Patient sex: F
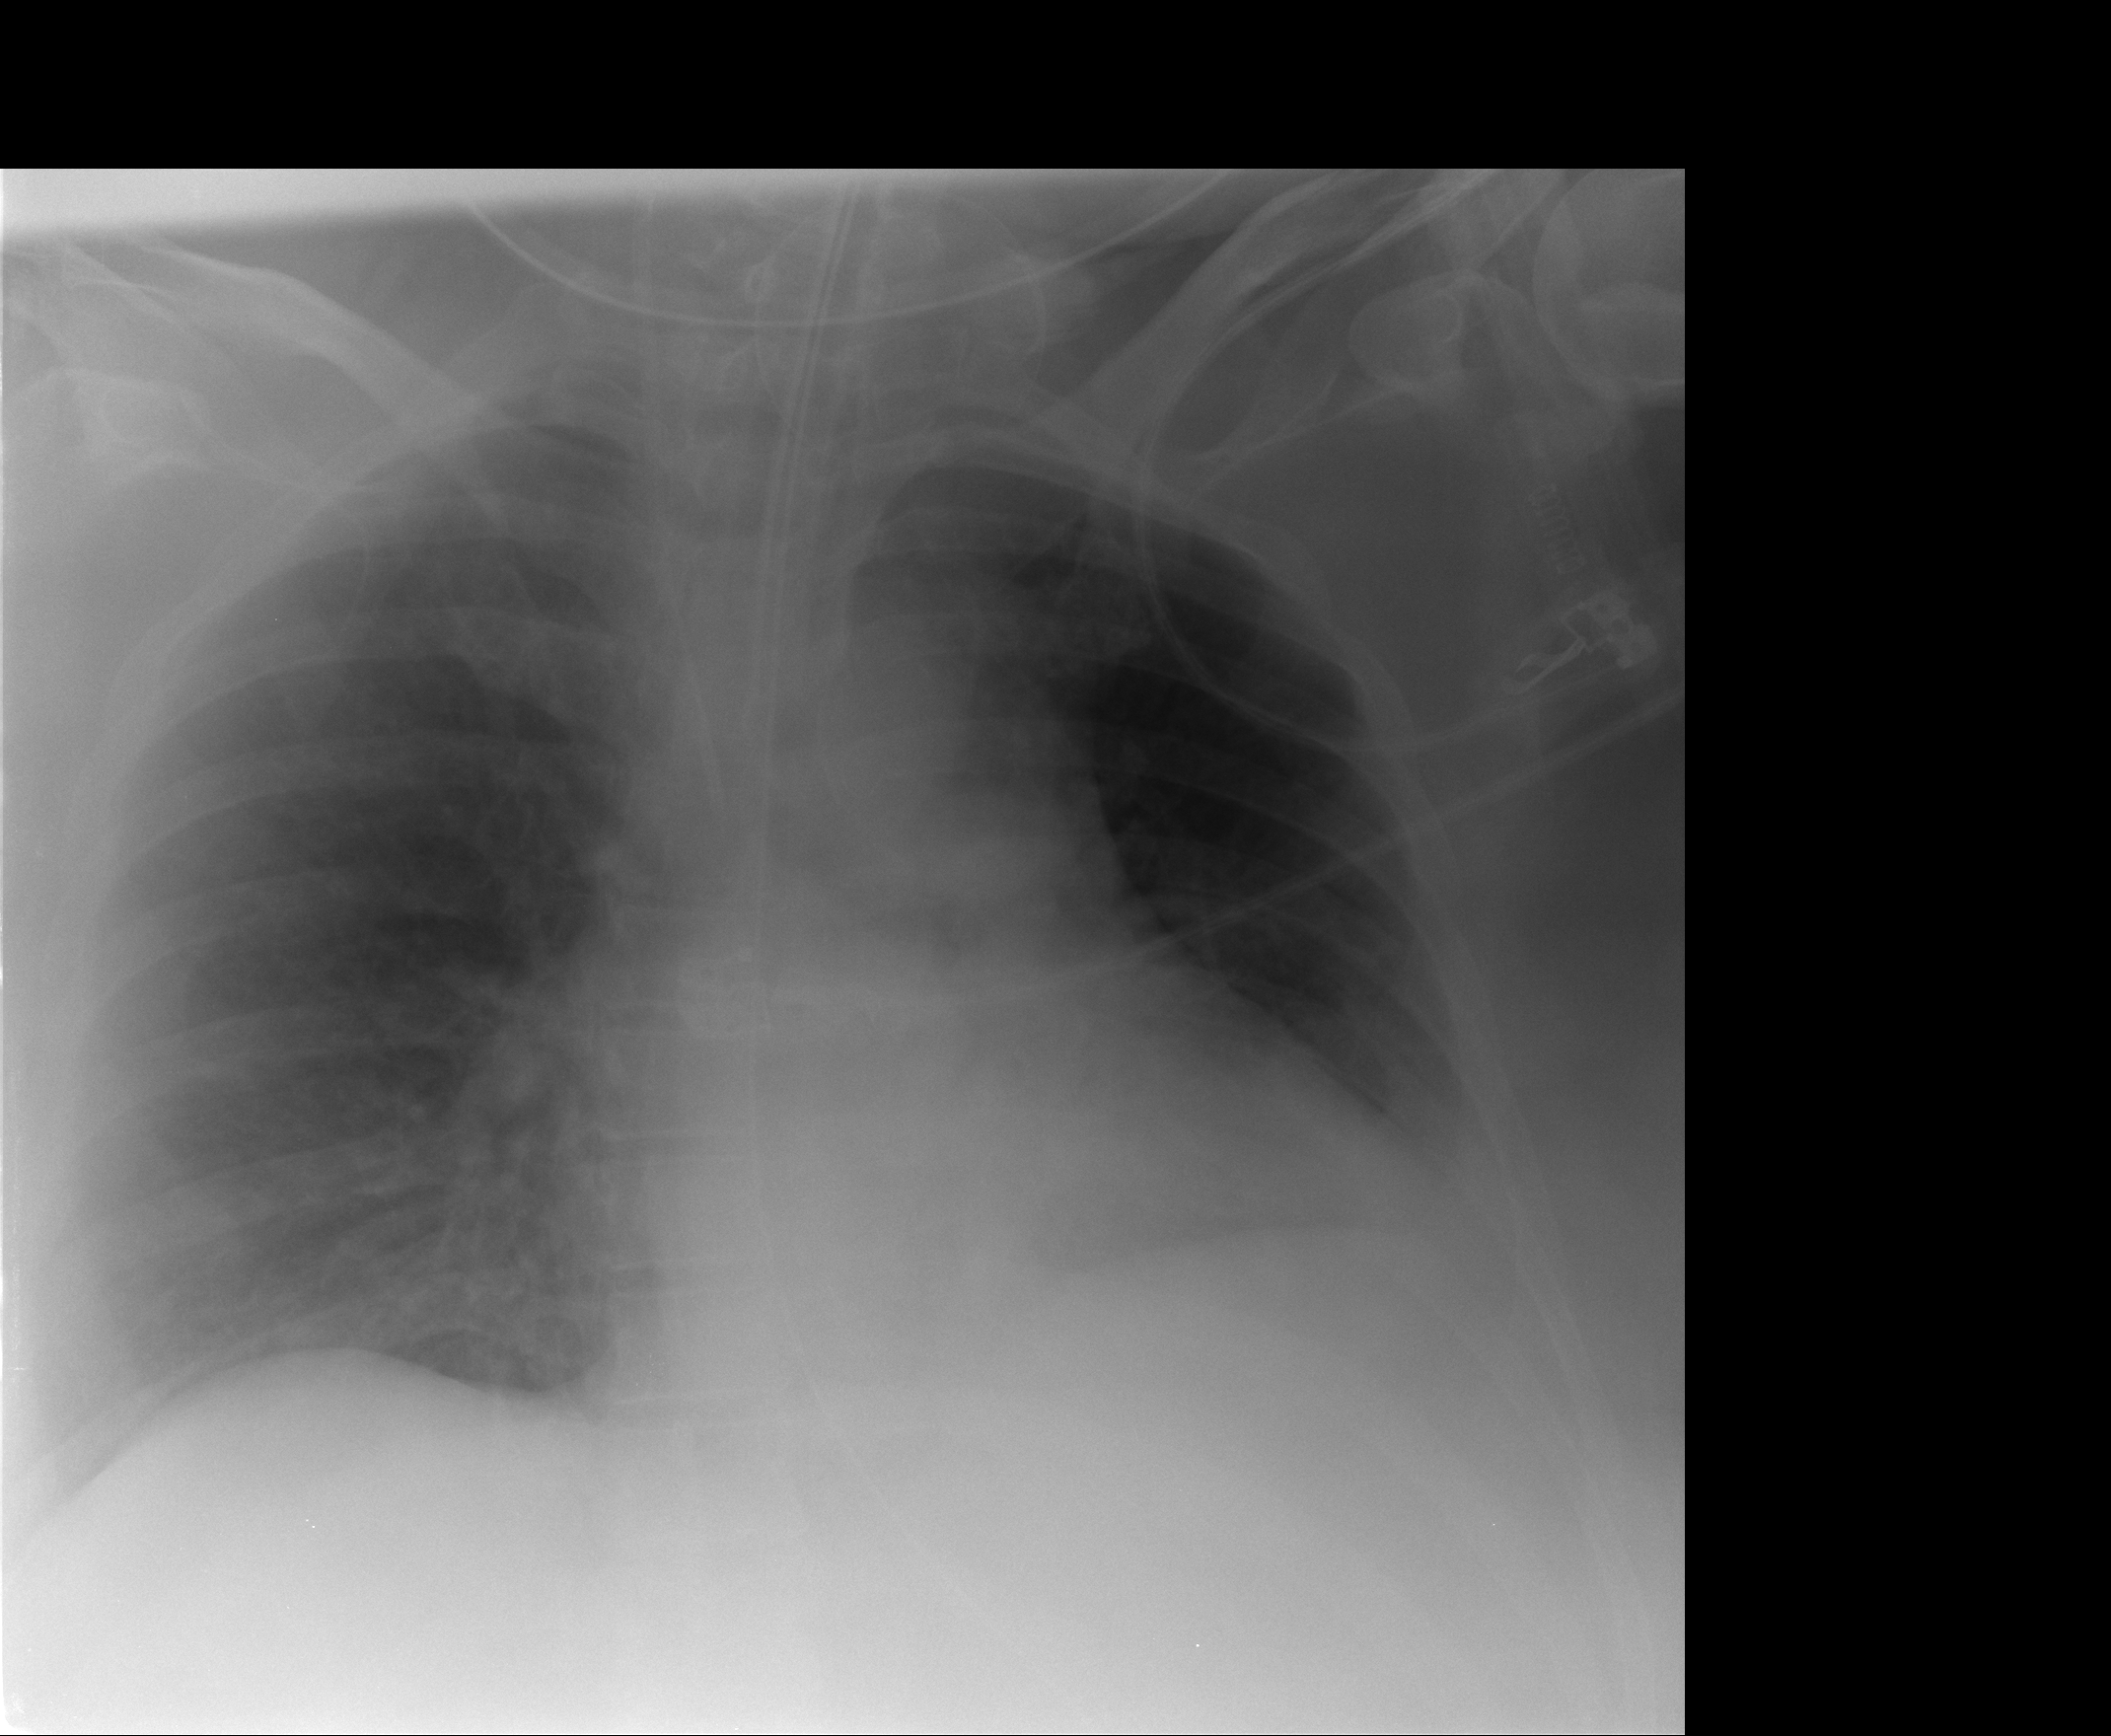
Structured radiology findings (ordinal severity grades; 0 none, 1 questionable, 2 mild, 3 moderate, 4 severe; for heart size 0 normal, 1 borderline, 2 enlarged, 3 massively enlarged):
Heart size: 2
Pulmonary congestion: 1
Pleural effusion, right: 0
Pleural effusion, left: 2
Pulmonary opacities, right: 2
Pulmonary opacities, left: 0
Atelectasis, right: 2
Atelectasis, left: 2